Question: Graphics is from a Pdf in memory, but I am not sure how to use that with Graphics class...
Not sure what's e in this answer <URL>
---
-
---
Trying to get string's width using this method,
'''
public static void GetStringWidth(string measureString)
{
Font stringFont = new Font("Arial", 16);
SizeF stringSize = new SizeF();
stringSize = Graphics.MeasureString(measureString, stringFont);
double width = stringSize.Width;
Console.WriteLine(width);
}
'''
An object reference is required for the non-static field, method, or property 'System.Drawing.Graphics.MeasureString(string, System.Drawing.Font)'

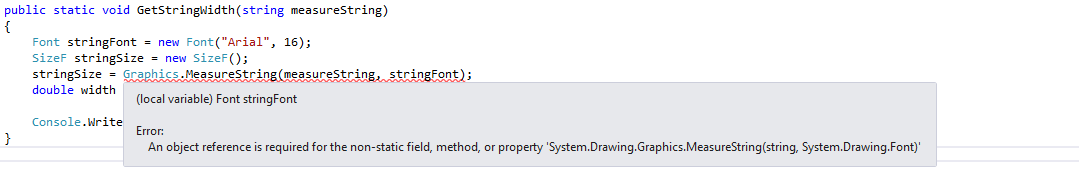
Answer: MeasureString is not a static method. You will need to use a Graphics instance to access it.
For example:
'''
private void MeasureString(PaintEventArgs e)
{
string measureString = "Measure String";
Font stringFont = new Font("Arial", 16);
SizeF stringSize = new SizeF();
stringSize = e.Graphics.MeasureString(measureString, stringFont);
}
'''
If you are referencing System.Windows.Forms use the TextRenderer class instead, this will relieve you of having a Graphics object.
'''
private void MeasureText()
{
String text1 = "Some Text";
Font arialBold = new Font("Arial", 16);
Size textSize = TextRenderer.MeasureText(text1, arialBold);
}
'''
UPDATE:
You can use a fake image to measure a string using Graphics as we cannot use CreateGraphics in a class library:
'''
private void MeasureString()
{
string measureString = "Measure String";
Font font = new Font("Arial", 16);
Image fakeImage = new Bitmap(1,1);
Graphics graphics = Graphics.FromImage(fakeImage);
SizeF size = graphics.MeasureString(measureString, font);
}
'''